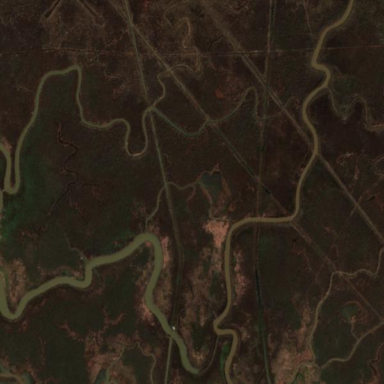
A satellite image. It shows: Marsh wetland.